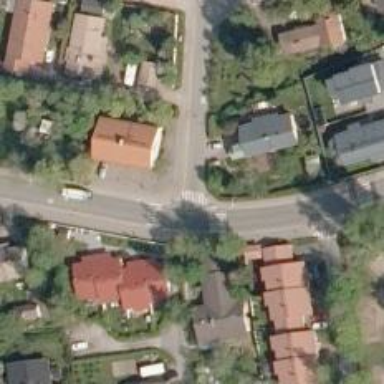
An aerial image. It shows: Road with "give way" sign.